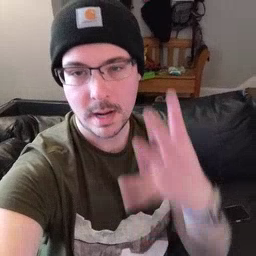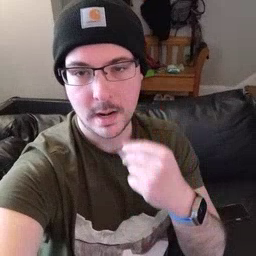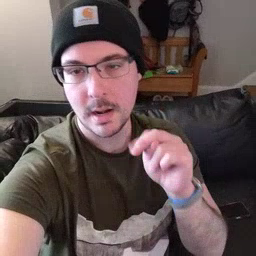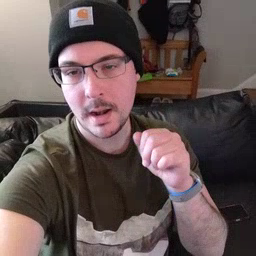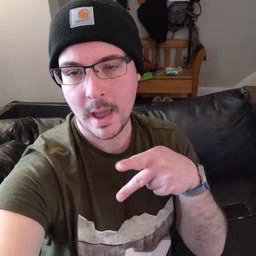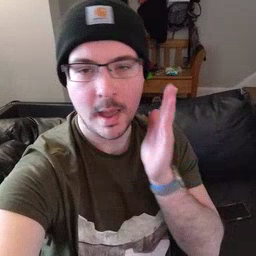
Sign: nap